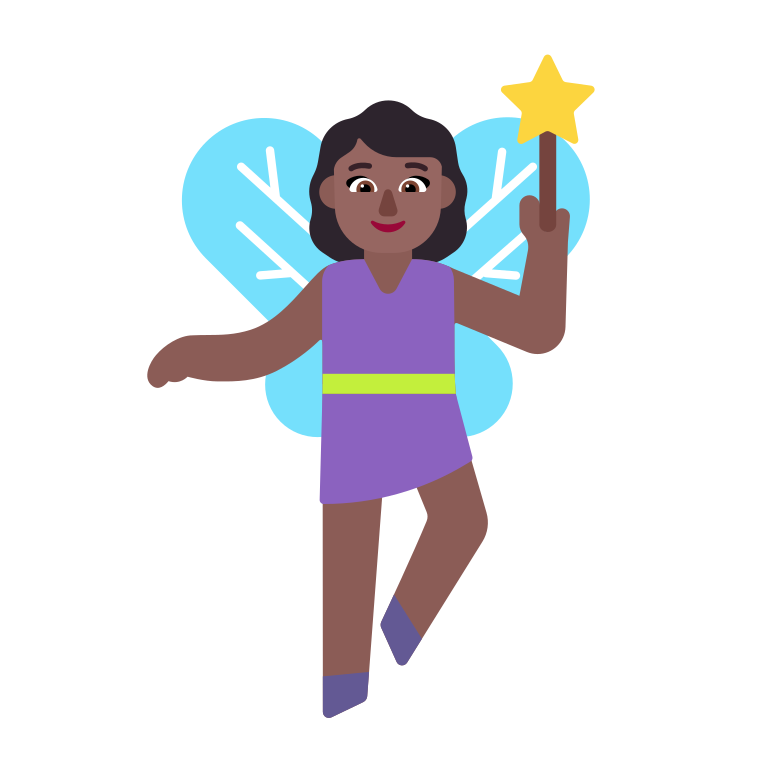
woman fairy flat  dark